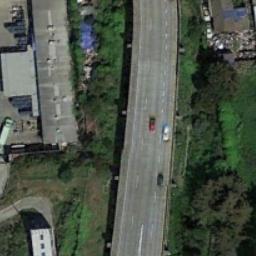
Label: freeway